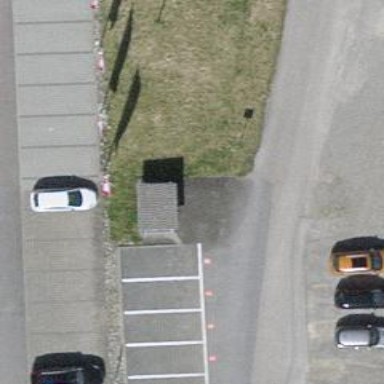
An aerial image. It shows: Bicycle parking area with stands on asphalt surface.